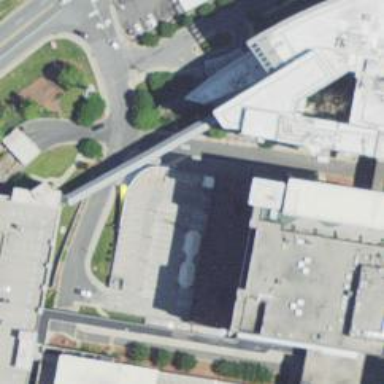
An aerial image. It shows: Entrance designated for emergency wards.